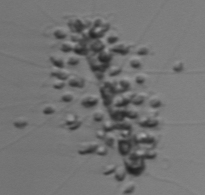
Label: Chaetoceros_didymus_TAG_external_flagellate